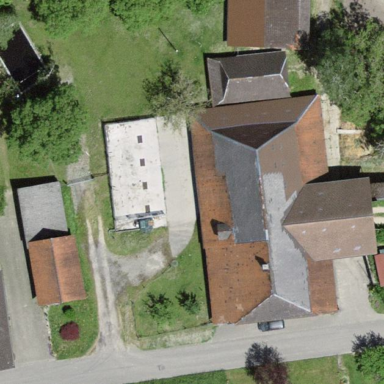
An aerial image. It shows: Farm building.